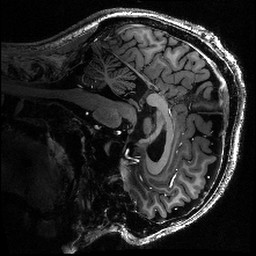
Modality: T1w
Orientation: sagittal
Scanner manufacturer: siemens
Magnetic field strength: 6.98 T
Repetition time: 2.76 s
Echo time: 0.00328 s